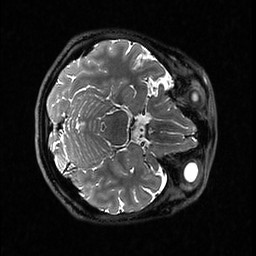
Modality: T2w
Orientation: axial
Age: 34
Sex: female
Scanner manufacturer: ge
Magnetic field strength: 3 T
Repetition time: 3.202 s
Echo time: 0.06609 s